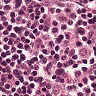
Metastatic tissue present: no